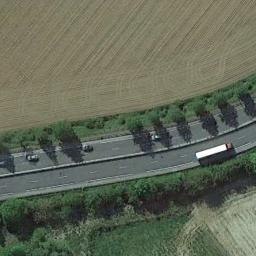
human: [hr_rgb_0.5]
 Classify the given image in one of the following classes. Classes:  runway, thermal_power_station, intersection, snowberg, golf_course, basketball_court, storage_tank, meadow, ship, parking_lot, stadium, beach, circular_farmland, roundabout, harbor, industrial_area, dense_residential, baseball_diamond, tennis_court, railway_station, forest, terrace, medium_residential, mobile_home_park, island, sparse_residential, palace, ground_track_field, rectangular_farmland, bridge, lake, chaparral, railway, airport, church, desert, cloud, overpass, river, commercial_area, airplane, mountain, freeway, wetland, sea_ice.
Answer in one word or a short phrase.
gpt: freeway